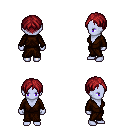
a pixel art fantasy rpg character, female body template, dark elf, purple skin, brown robe, metal pants, brunette parted hairstyle, four views (front, back, left, right), 2x2 character sprite sheet, small pixel art, hard edges, no anti-aliasing